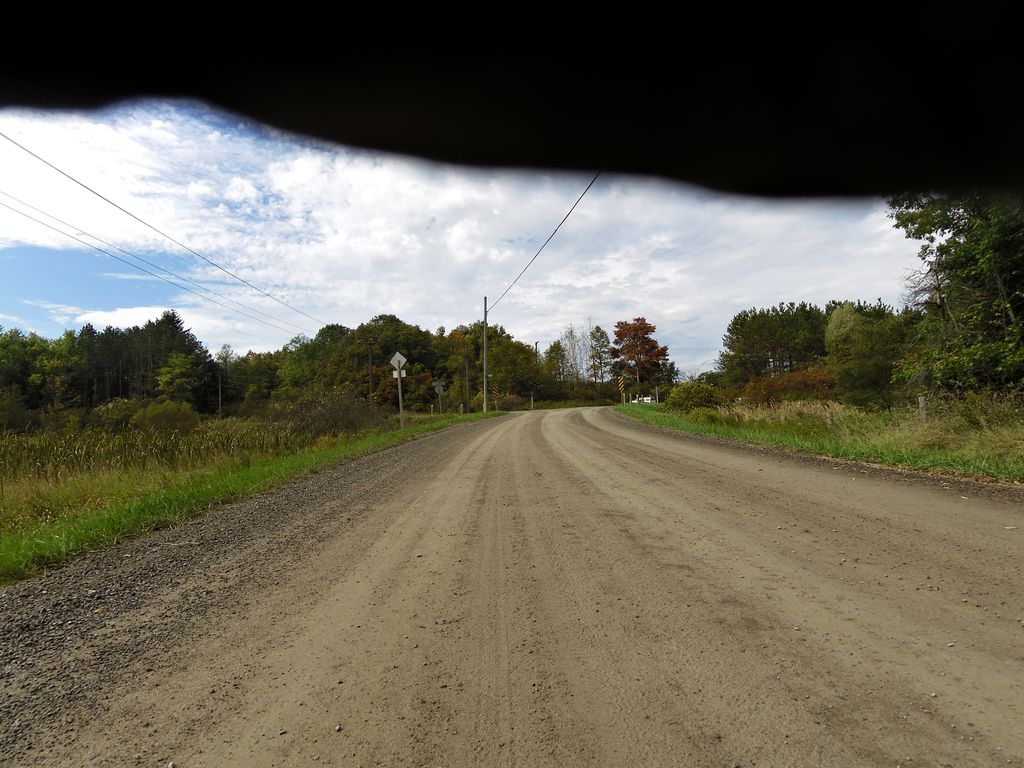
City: hamilton